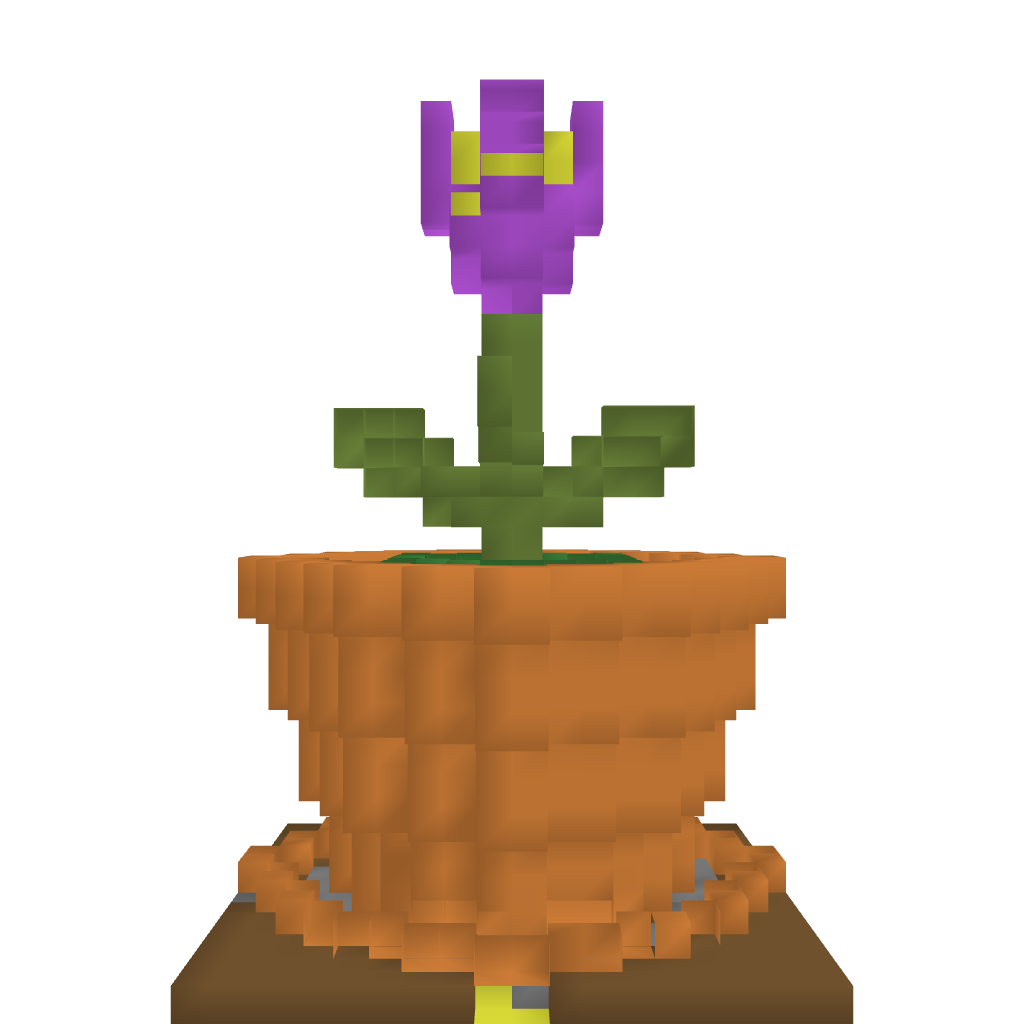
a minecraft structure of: Flower Pot Shop bad low quality